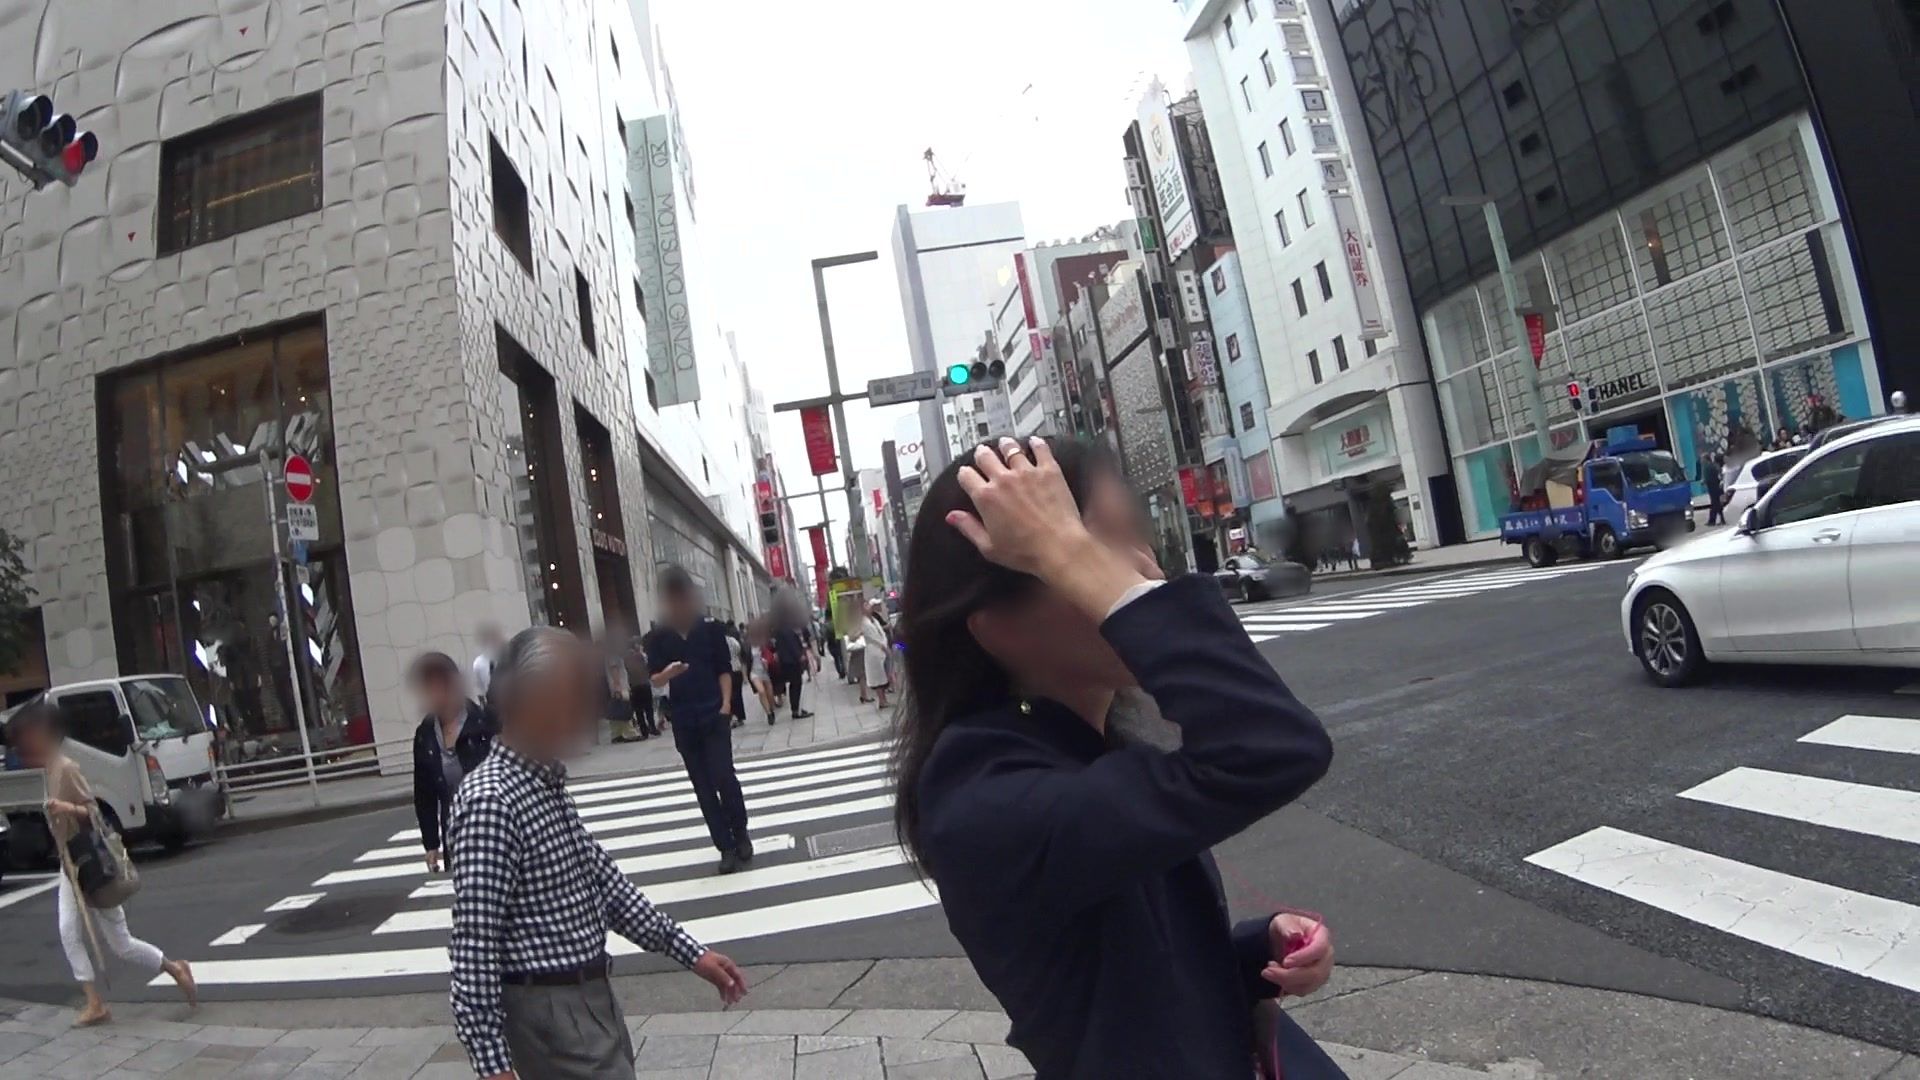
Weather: clear
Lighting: day
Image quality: good
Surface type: walking surface
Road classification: footway
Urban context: urban centre
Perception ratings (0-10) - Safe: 0.56, Lively: 8.29, Beautiful: 8.79, Boring: 0.92, Depressing: 2.26, Wealthy: 4.84